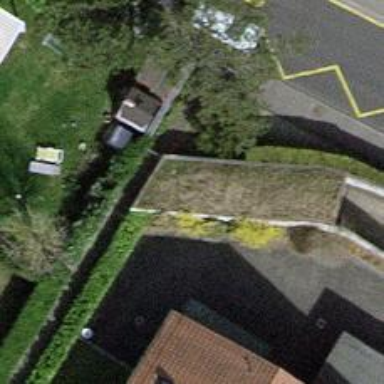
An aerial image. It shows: Driveway tunnel.